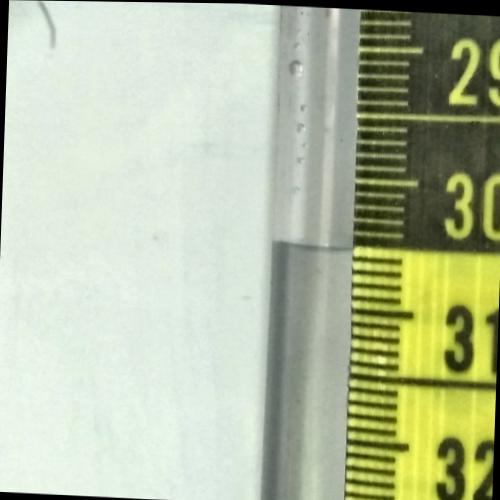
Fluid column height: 30.5 cm